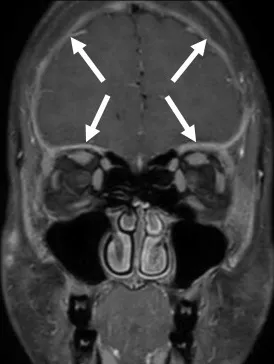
MRI/MRV brain and orbit scans with gadolinium at presentation. (A-D), Axial and coronal T1-weighted postcontrast fat-saturated images, 13 years after a left temporal lobe tumor resection, which demonstrate postoperative changes with diffuse, smooth dural enhancement over the frontal and temporal lobes (arrowheads).
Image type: radiology (mri)